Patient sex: M
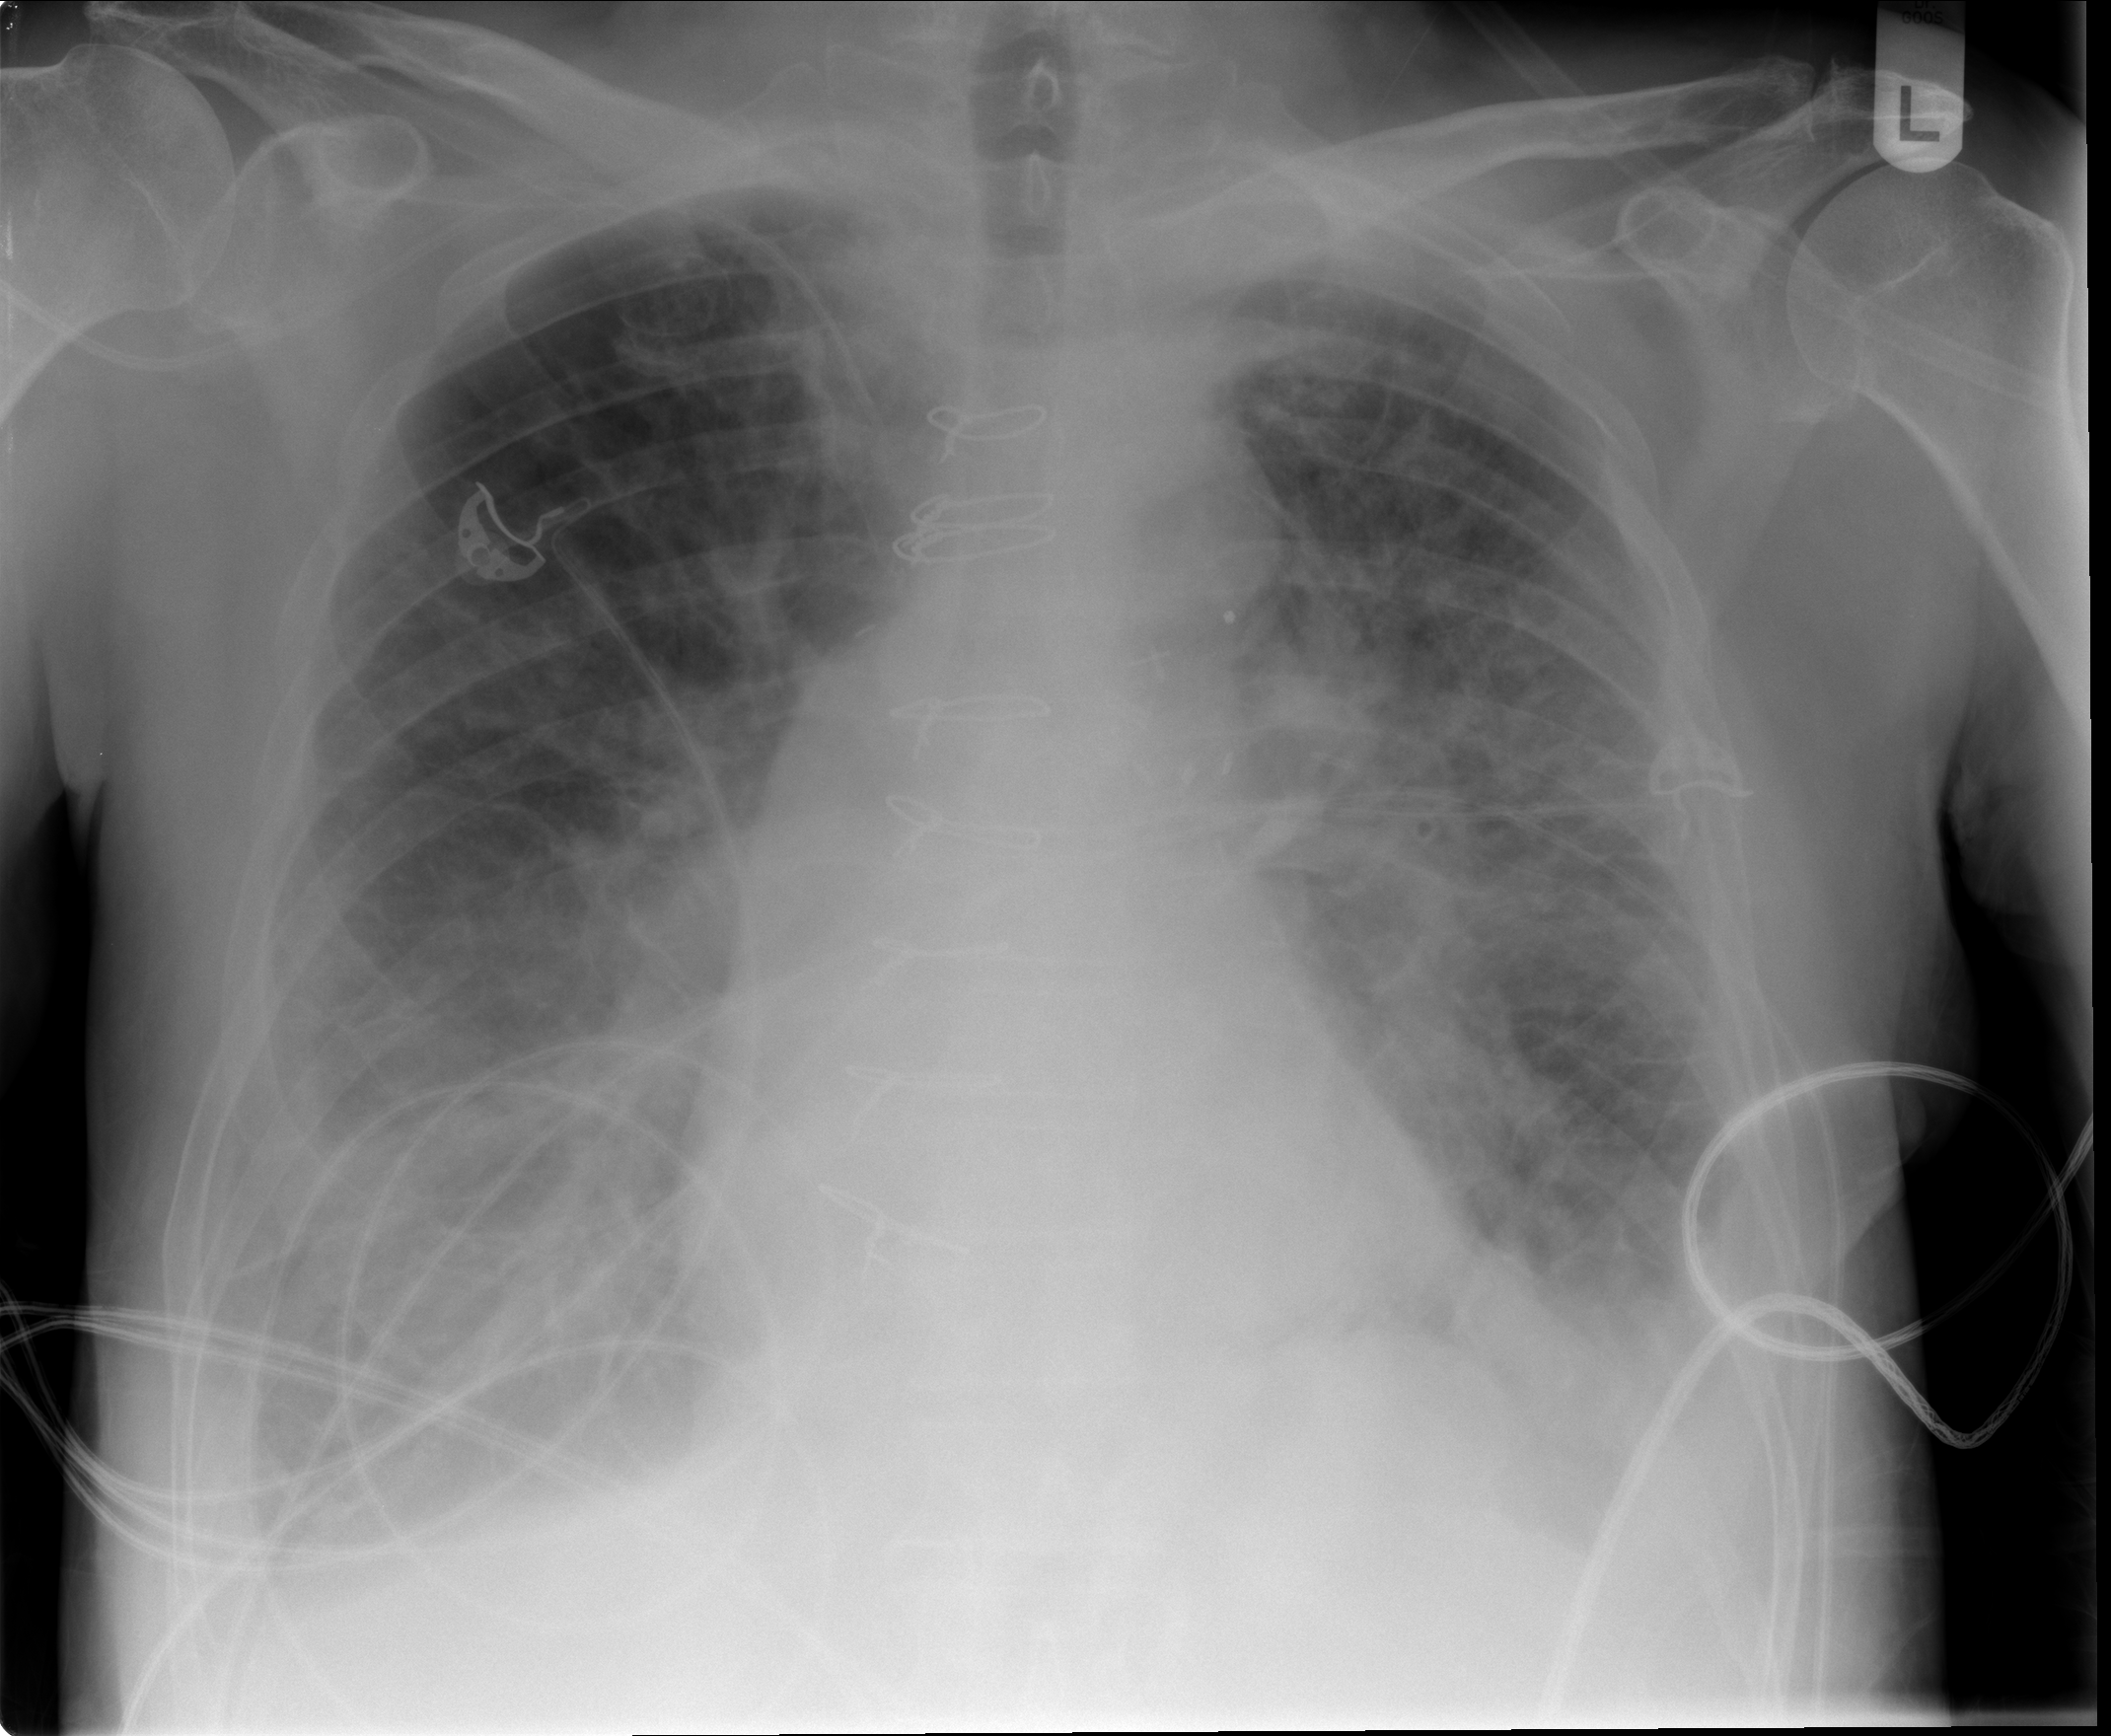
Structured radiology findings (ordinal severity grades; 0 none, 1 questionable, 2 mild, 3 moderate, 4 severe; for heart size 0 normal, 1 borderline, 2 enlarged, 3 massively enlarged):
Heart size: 2
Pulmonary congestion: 3
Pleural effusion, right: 2
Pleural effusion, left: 2
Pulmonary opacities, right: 3
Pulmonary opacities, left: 3
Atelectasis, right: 3
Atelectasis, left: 2